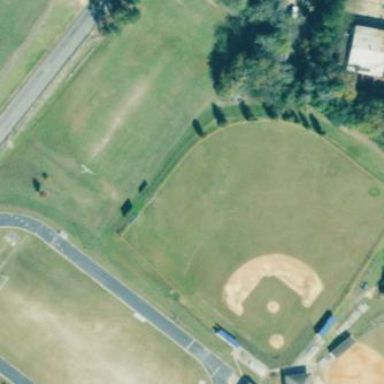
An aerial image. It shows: Baseball pitch for leisure land activities.